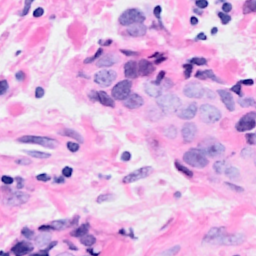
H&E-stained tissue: Breast